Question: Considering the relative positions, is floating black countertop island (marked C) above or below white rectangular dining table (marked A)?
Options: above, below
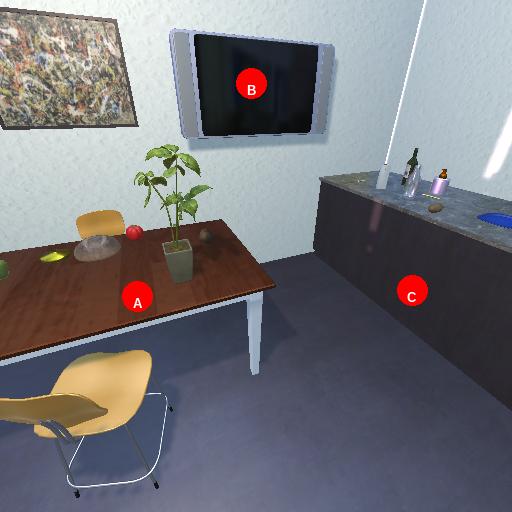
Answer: above